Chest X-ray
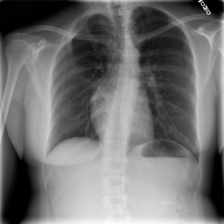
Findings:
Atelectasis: negative
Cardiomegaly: negative
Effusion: negative
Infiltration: negative
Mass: negative
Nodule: negative
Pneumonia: negative
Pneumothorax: negative
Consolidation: negative
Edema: negative
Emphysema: negative
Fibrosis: negative
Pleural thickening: negative
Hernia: negative